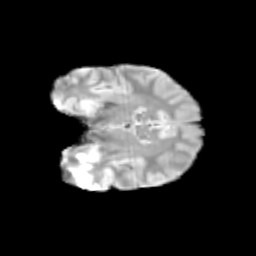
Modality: T2w
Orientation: coronal
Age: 12
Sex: male
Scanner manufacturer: siemens
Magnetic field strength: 3 T
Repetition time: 3.8 s
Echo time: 0.07 s